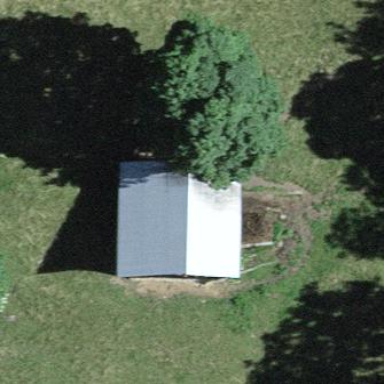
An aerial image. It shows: Rural barn.